Question: I have two field set that i would like to display next to one another :

I have managed to get it the correct distance i want from one another but have not been able to lineup there height.
Below is the html i have used.
'''
<div style="width:900px; height:230px;">
<fieldset style="width:150px;">
<legend>Facilities Required</legend>
<asp:CheckBox ID="PhysicalMailbox" runat="server" Text="Physical Mailbox" /><br>
<asp:CheckBox ID="Uniform" runat="server" Text="Uniform"/><br>
<asp:CheckBox ID="Desk" runat="server" Text="Desk"/><br>
<asp:CheckBox ID="Stationary" runat="server" Text="Stationary"/>
</fieldset>
<div style="width:50%; top:0px">
<fieldset style="width:229px; left:151px; float:right; top:0px;" >
<legend>Access Required</legend>
<asp:CheckBox ID="AccessTag" runat="server" Text="Access Tag" /><br><br>
<asp:Label ID="lblProfile" enableviewstate="false" runat="server" AssociatedControlID="ddProfile" CssClass="FormLabel">Profile</asp:Label>
<ICCM:ICCMDropDownList ID="ddProfile" runat="server" TabIndex="10" style="width:233px;" AppendDataBoundItems="true" >
<Items>
<asp:ListItem Value="" Text="" Selected="True" />
</Items>
</ICCM:ICCMDropDownList>
</fieldset>
</div>
</div>
'''
Thanks in advance.
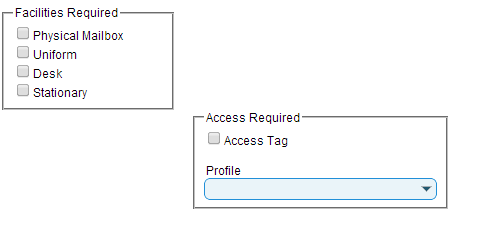
Answer: I understand that you should create a new div which will be the container of rest two DIVs. The apply style "float: left" on inner DIVs. Have a look code below, this is working as you are expecting:
'''
<div style="width:900px">
<div style="width:50%; height:230px; float:left;">
<fieldset style="width:150px;">
<legend>Facilities Required</legend>
<asp:CheckBox ID="PhysicalMailbox" runat="server" Text="Physical Mailbox" /><br>
<asp:CheckBox ID="Uniform" runat="server" Text="Uniform"/><br>
<asp:CheckBox ID="Desk" runat="server" Text="Desk"/><br>
<asp:CheckBox ID="Stationary" runat="server" Text="Stationary"/>
</fieldset>
</div>
<div style="width:50%; top:0px;float:left;">
<fieldset style="width:229px; left:151px; float:right; top:0px;" >
<legend>Access Required</legend>
<asp:CheckBox ID="AccessTag" runat="server" Text="Access Tag" /><br><br>
<asp:Label ID="lblProfile" enableviewstate="false" runat="server" AssociatedControlID="ddProfile" CssClass="FormLabel">Profile</asp:Label>
<ICCM:ICCMDropDownList ID="ddProfile" runat="server" TabIndex="10" style="width:233px;" AppendDataBoundItems="true" >
<Items>
<asp:ListItem Value="" Text="" Selected="True" />
</Items>
</ICCM:ICCMDropDownList>
</fieldset>
</div>
</div>
'''